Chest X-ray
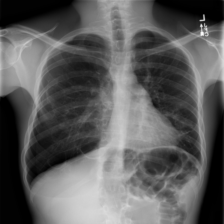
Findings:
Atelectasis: negative
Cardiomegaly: negative
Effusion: negative
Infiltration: negative
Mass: negative
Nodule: negative
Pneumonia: negative
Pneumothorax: positive
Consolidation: negative
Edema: negative
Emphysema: negative
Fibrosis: negative
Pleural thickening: negative
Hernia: negative